Question: When I open a file with vim or gvim from console on windows that is located in a sub directory (e.g. 'gvim subdir/file'), it creates a new file at 'subdir\subdir
ile' saying '"subdir
ile" [New DIRECTORY]' instead of simply opening the existing file at 'subdir
ile'.

This happens since I added the following line to my vimrc:
'''
set enc=utf-8
'''
Is there a possibility to open and create files in UTF-8 mode on Windows without this issue?
You may also look at <URL>.
Thank you for any help.
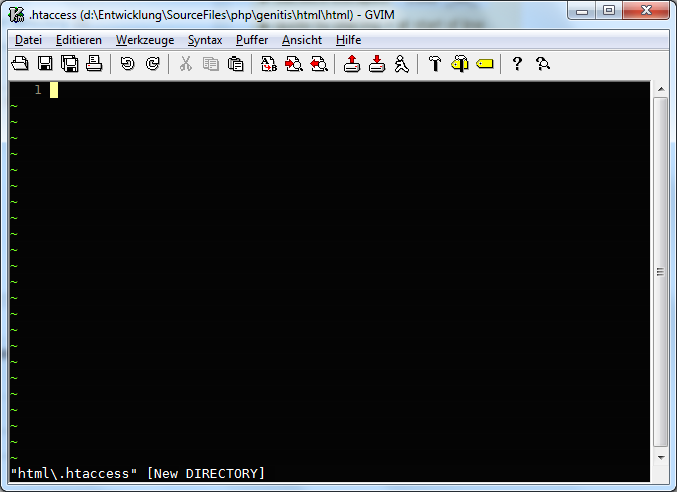
Answer: Change the order of the 'autochdir' and 'encoding' options in your vimrc. First set the 'encoding' then 'autochdir'
'''
set enc=utf-8
set autochdir
'''
An explanation can be found <URL>